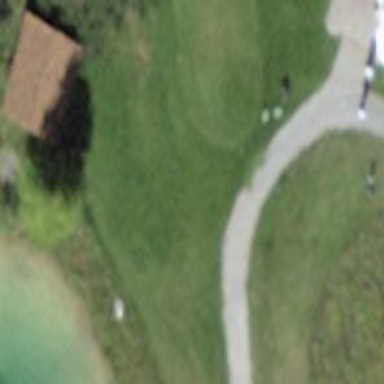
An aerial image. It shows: Designated golf cart path along service road.